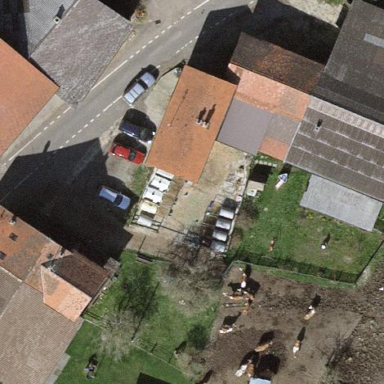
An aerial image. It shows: Farmyard area.